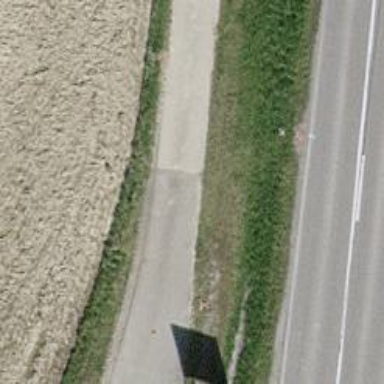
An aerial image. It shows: Well-maintained track road of grade 1.